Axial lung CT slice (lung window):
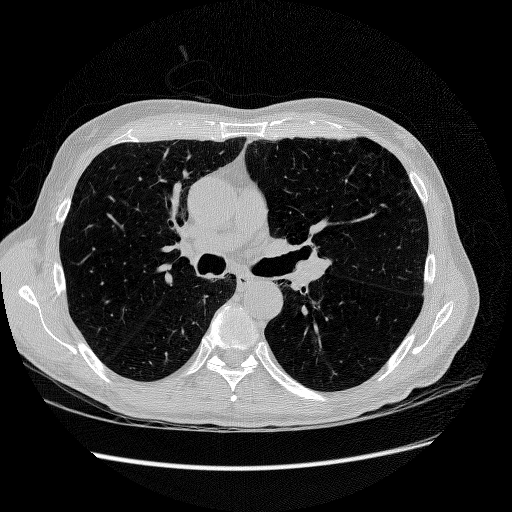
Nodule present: no